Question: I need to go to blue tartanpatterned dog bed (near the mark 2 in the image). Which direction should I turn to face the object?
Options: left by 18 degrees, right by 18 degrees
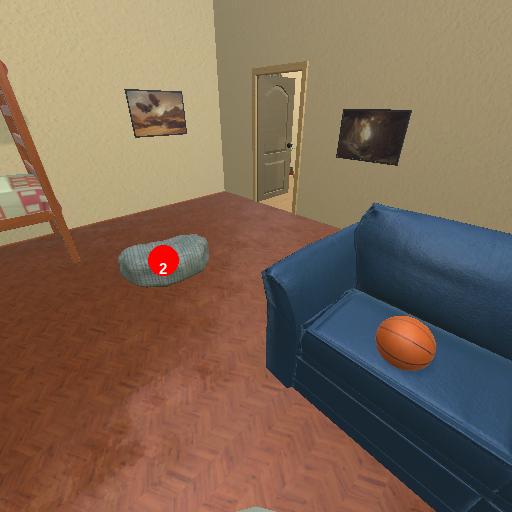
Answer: left by 18 degrees